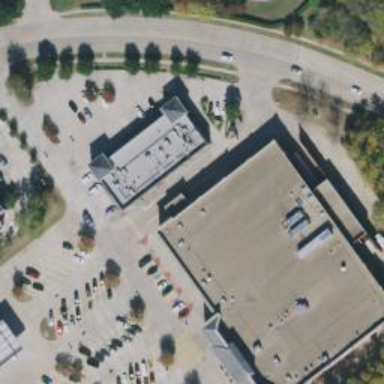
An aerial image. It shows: Pharmacy providing healthcare services.